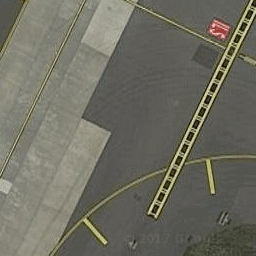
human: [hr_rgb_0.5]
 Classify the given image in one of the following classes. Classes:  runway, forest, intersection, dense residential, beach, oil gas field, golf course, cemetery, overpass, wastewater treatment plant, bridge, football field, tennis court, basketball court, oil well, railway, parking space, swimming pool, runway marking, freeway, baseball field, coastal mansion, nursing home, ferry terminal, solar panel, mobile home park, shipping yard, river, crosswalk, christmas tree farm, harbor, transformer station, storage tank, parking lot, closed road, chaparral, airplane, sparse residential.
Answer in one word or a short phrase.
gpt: runway marking